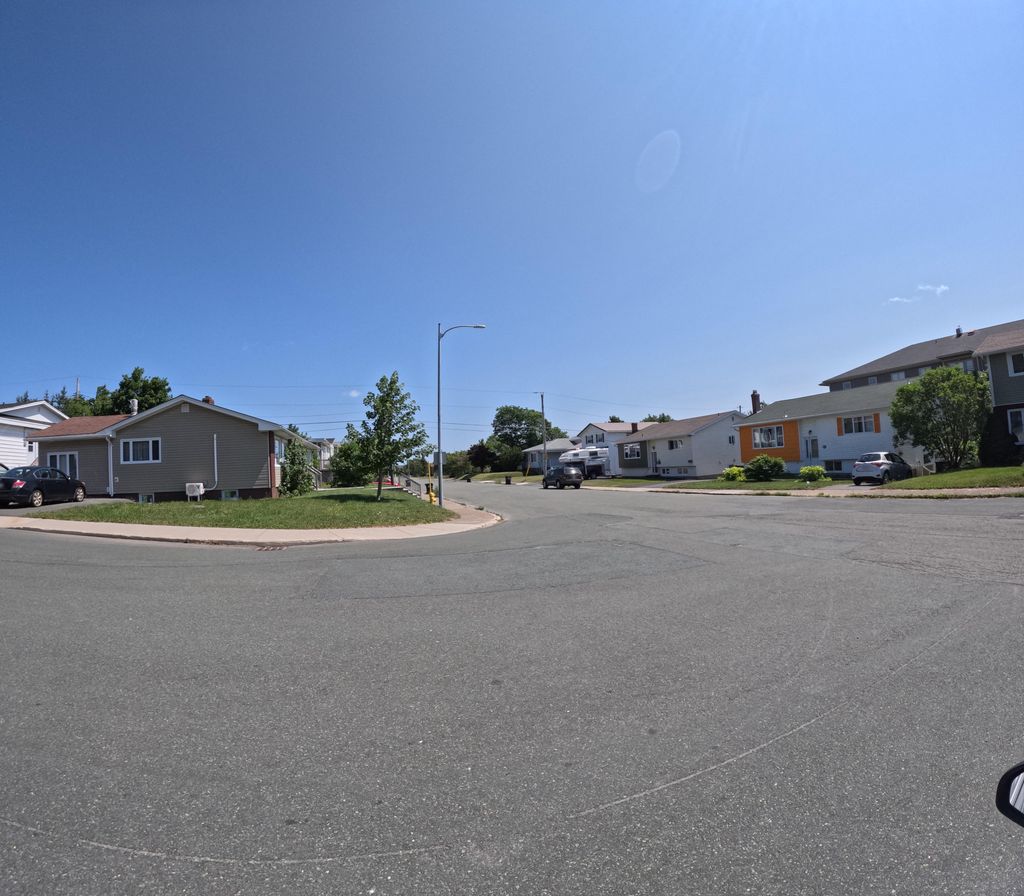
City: st_johns